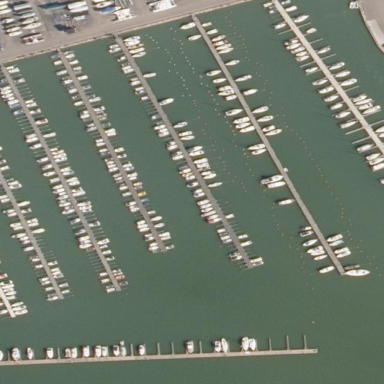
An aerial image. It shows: Man-made pier.